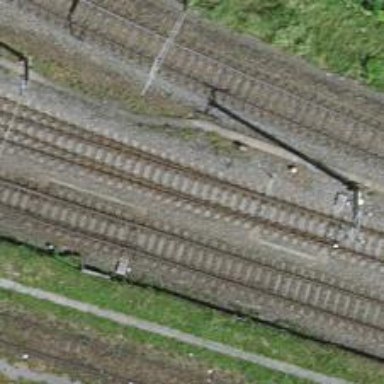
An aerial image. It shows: Railway switch.